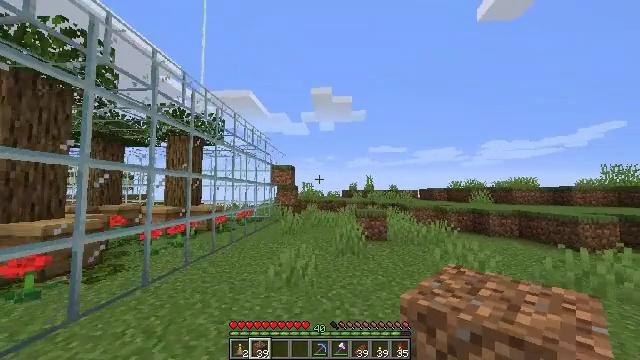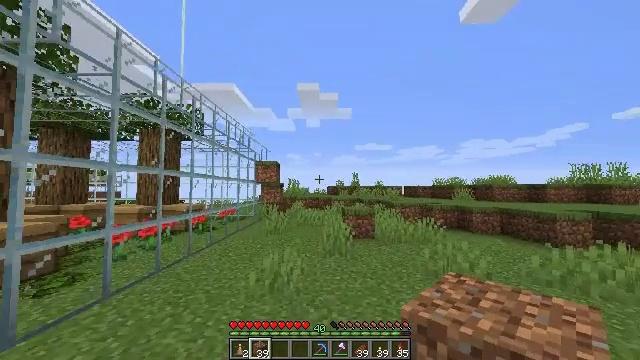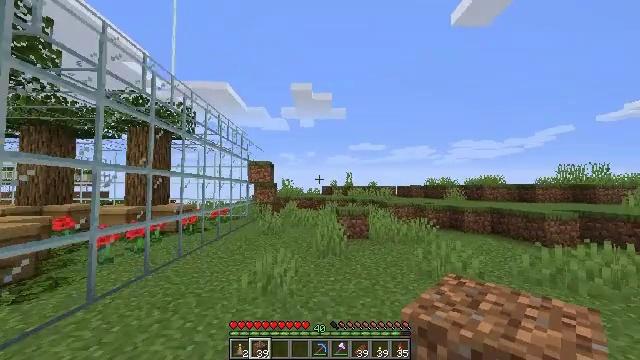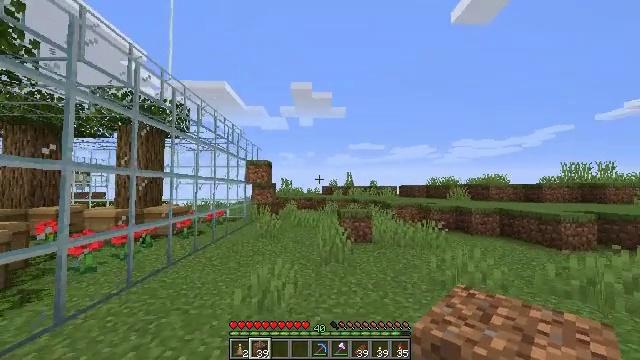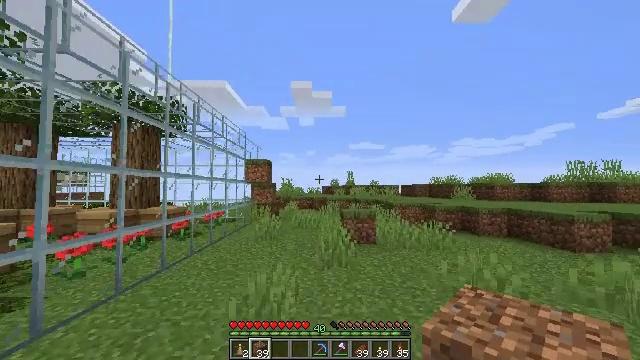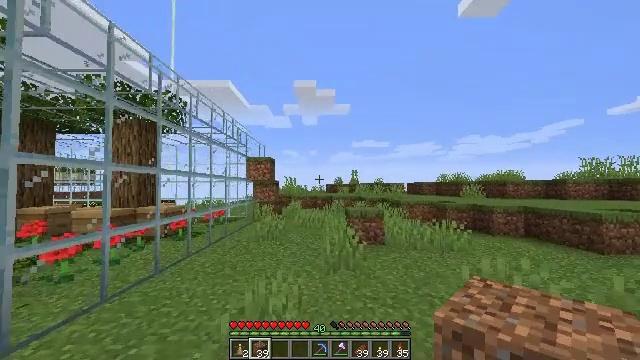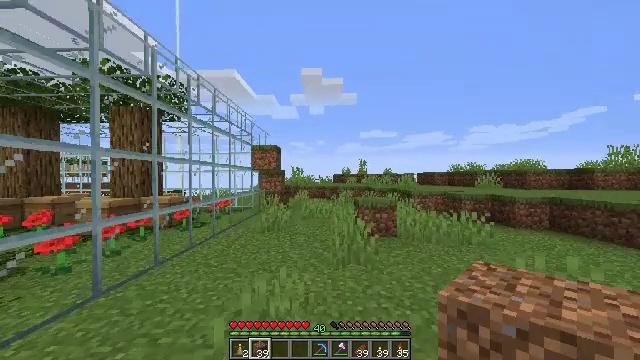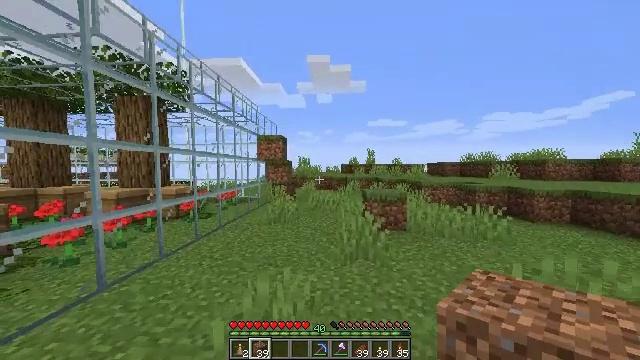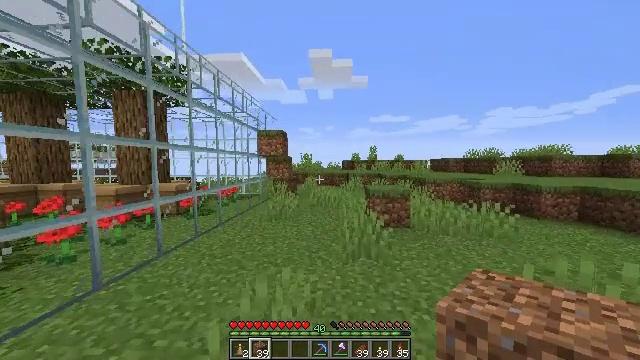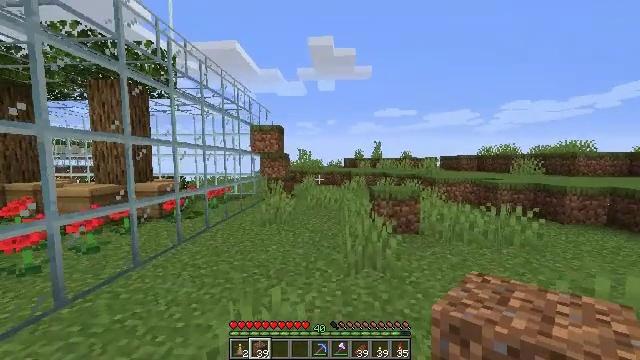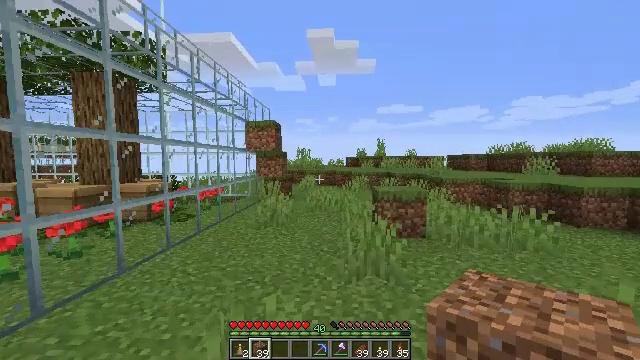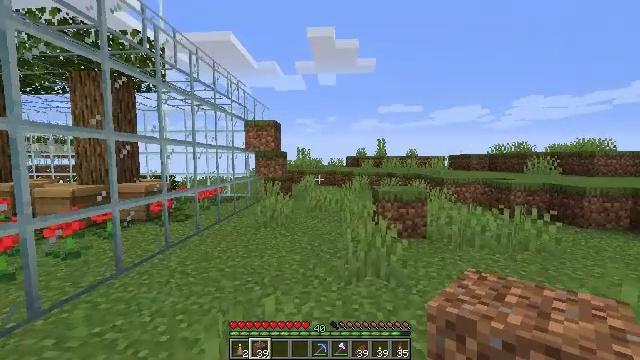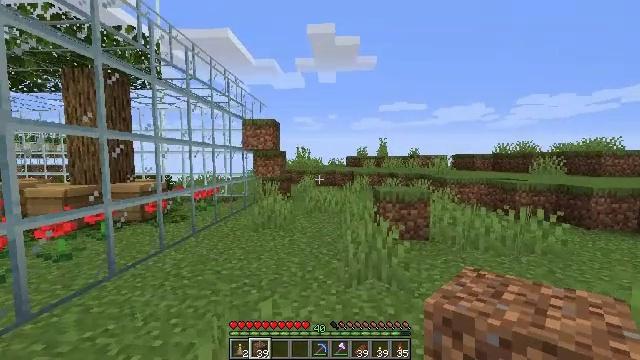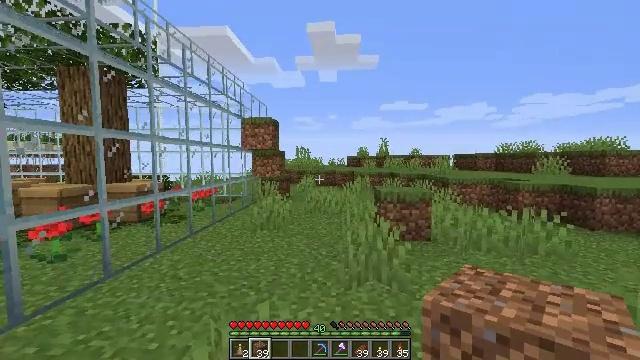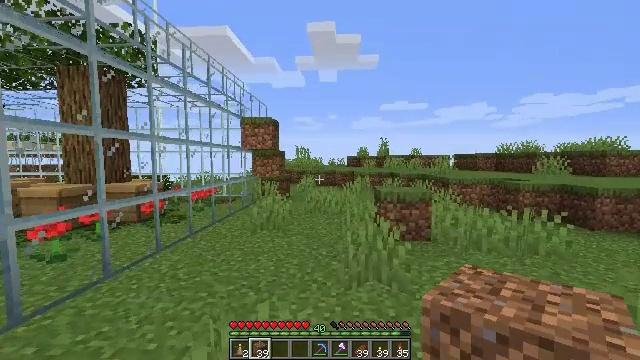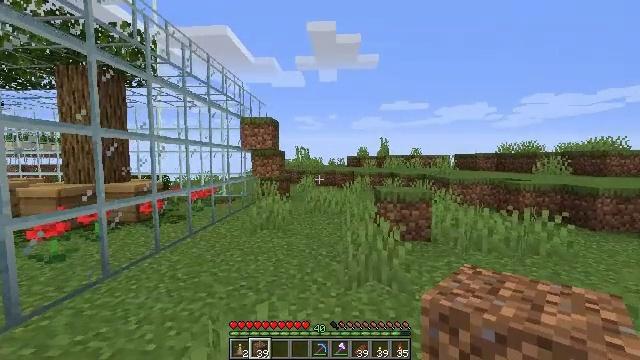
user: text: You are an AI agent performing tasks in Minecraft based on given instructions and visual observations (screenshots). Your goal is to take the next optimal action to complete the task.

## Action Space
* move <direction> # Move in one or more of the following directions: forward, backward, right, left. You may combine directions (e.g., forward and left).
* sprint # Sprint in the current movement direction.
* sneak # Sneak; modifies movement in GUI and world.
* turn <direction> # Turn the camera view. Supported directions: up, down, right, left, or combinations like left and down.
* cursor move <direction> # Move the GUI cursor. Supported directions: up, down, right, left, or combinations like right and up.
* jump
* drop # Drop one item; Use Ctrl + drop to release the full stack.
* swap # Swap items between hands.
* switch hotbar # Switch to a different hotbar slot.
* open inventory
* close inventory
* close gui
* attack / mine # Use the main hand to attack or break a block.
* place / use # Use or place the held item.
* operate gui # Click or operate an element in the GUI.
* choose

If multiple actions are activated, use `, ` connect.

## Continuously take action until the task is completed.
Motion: motion action
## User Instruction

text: Remove a potato from the inventory.
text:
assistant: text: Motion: move forward, turn right
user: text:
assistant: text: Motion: move forward, turn right
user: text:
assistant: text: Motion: move forward
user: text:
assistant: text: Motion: move forward
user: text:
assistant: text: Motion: move forward
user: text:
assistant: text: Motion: move forward, turn left and down
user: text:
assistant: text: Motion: move forward, turn left and down
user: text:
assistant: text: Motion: turn down
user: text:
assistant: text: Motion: no_op
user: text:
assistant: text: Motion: no_op
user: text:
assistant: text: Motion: no_op
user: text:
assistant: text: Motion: no_op
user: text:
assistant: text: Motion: no_op
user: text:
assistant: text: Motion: no_op
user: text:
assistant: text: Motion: move forward
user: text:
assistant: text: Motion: move forward
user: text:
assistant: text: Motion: move forward
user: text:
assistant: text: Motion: move forward
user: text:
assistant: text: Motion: move forward
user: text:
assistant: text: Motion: move forward
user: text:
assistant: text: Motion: move forward
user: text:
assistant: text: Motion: move forward
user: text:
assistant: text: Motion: move forward
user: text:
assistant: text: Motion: move forward
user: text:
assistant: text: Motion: move forward
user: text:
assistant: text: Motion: move forward
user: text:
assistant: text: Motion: move forward
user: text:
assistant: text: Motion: move forward
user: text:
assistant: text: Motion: move forward
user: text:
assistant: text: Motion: move forward